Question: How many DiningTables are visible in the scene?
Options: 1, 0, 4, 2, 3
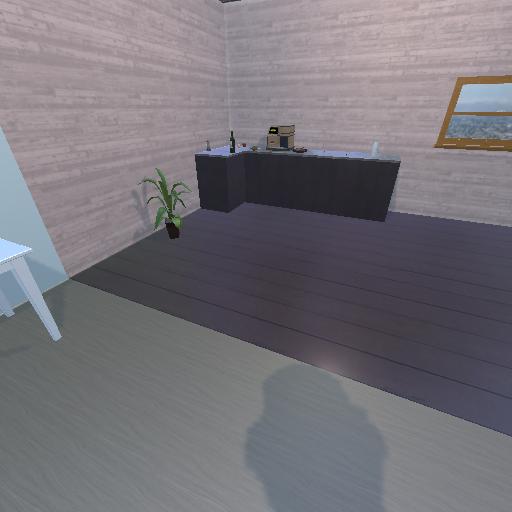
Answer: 1